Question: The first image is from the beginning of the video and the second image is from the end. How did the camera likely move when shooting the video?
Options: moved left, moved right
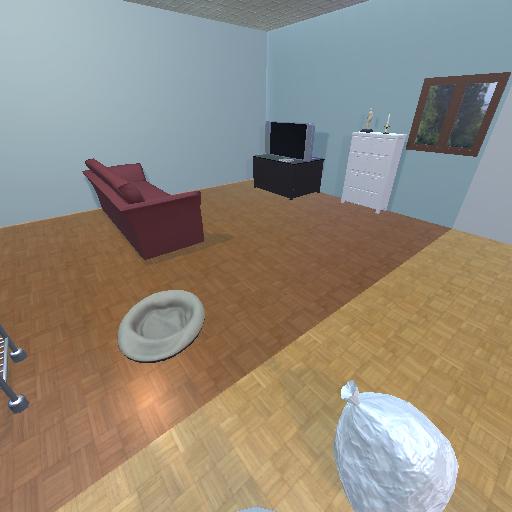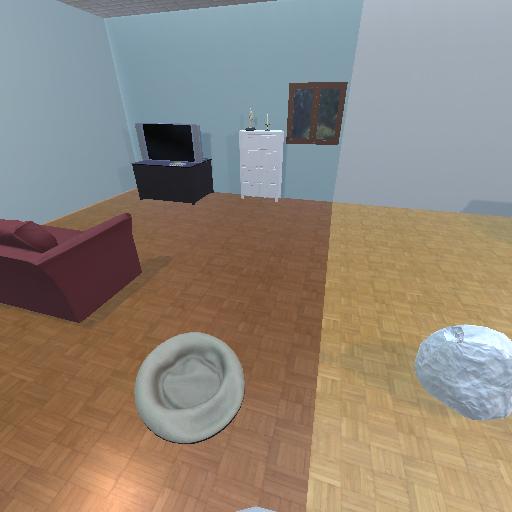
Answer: moved left